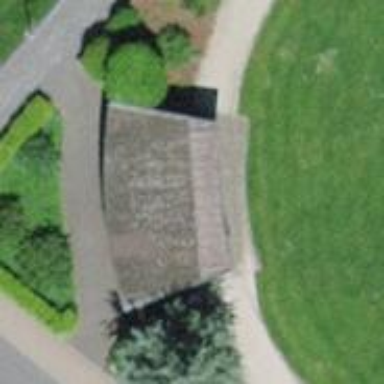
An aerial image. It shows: Picnic table located in leisure land area.